Question: I always get this error when I freshly load my app,
'''
Error: Module name "underscore" has not been loaded yet for context:
_. Use require([]) http://requirejs.org/docs/errors.html#notloaded
...,h){c=Error(c+"
http://requirejs.org/docs/errors.html#"+b);c.requireType=b;c.re...
require.js (line 8) TypeError: Backbone.Model is undefined
var ProjectModel = Backbone.Model.extend({
'''
But then they are gone when I hit the refresh button on my browser.
Does anyone know why? How can I fix it?
This is my config/ main/ entry js file,
'''
require.config({
//By default load any module IDs from js/lib
baseUrl: 'js',
paths: {
jquery: 'lib/jquery/jquery-min',
underscore: 'lib/underscore/underscore-min',
backbone: 'lib/backbone/backbone-min',
text: 'lib/text/text'
},
shim: {
jquery: {
exports: '$'
},
underscore: {
exports: '_'
},
backbone: {
exports: 'Backbone'
}
}
});
require([
// Load our app module and pass it to our definition function
'app',
'jquery',
'underscore',
'backbone',
// Pull in the Collection module.
'collection/contacts'
], function(App){
// The "app" dependency is passed in as "App"
App.initialize();
});
'''
Have I missed something?

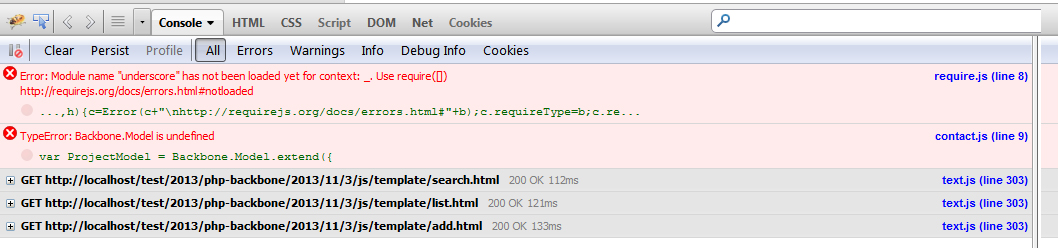
Answer: try this:
'''
shim: {
jquery: {
exports: '$'
},
underscore: {
deps:["jquery"],
exports: '_'
},
backbone: {
deps:["jquery"],
exports: 'Backbone'
}
}
'''